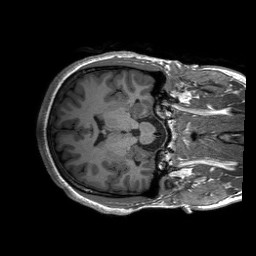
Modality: T1w
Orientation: axial